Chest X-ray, PA view. Patient: 30 years old, sex M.
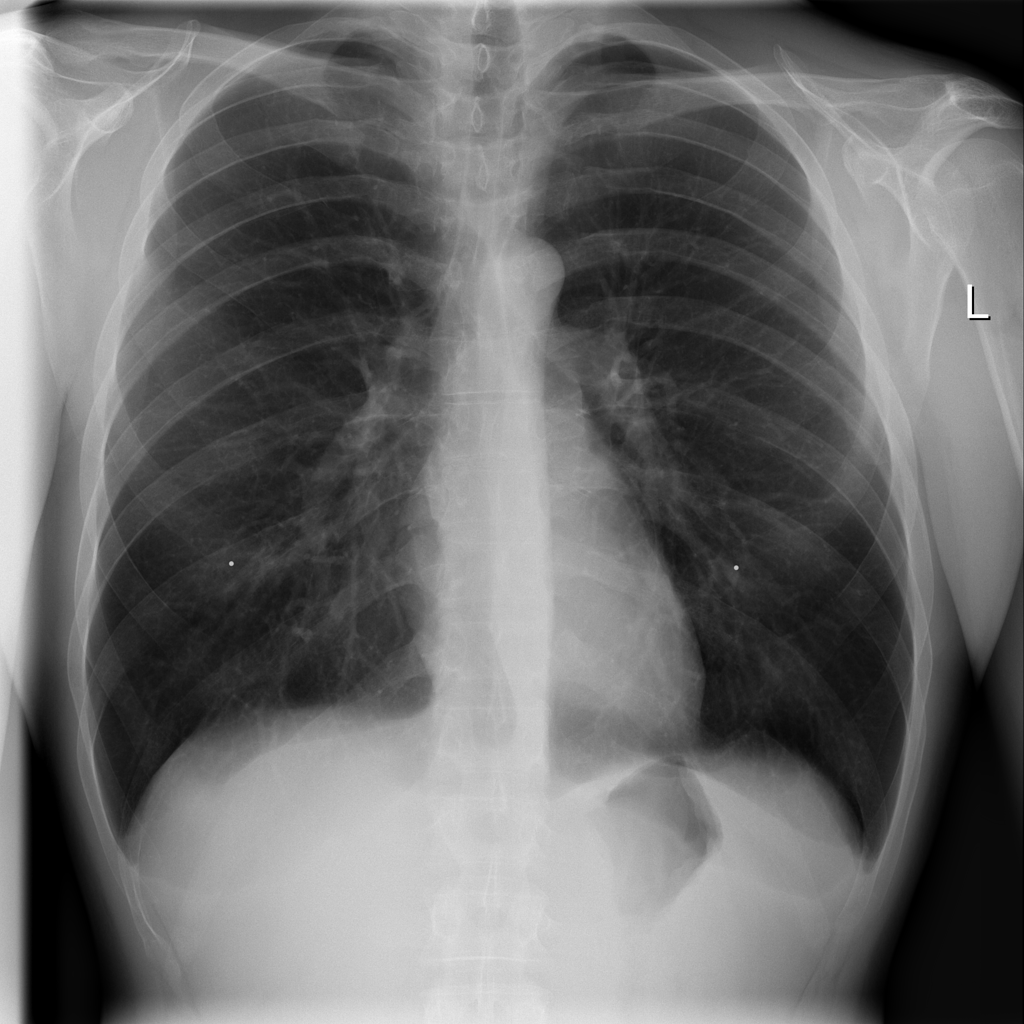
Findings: No Finding